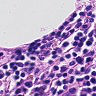
Metastatic tissue present: no